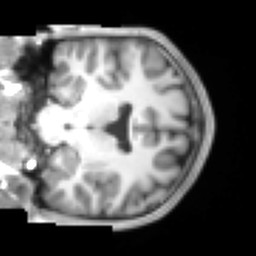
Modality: T1w
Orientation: coronal